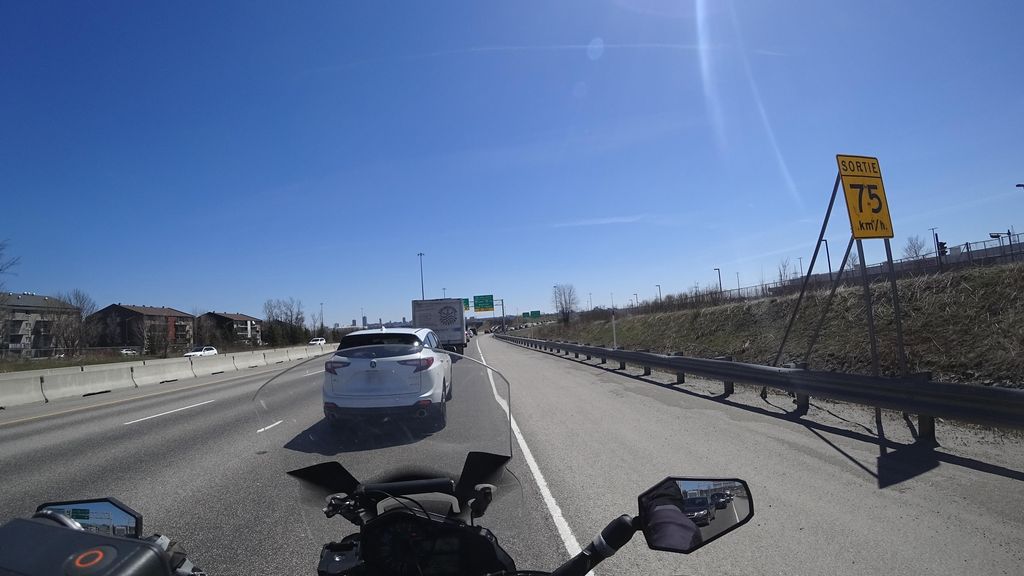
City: quebec_city